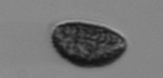
Label: Pseudochattonella_farcimen